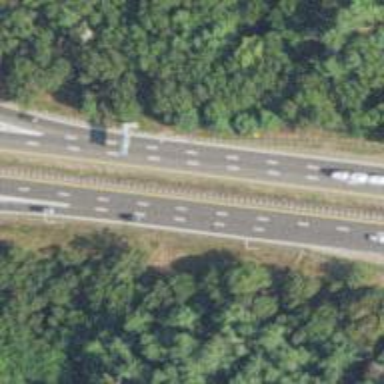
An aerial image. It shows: Motorway junction.